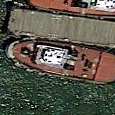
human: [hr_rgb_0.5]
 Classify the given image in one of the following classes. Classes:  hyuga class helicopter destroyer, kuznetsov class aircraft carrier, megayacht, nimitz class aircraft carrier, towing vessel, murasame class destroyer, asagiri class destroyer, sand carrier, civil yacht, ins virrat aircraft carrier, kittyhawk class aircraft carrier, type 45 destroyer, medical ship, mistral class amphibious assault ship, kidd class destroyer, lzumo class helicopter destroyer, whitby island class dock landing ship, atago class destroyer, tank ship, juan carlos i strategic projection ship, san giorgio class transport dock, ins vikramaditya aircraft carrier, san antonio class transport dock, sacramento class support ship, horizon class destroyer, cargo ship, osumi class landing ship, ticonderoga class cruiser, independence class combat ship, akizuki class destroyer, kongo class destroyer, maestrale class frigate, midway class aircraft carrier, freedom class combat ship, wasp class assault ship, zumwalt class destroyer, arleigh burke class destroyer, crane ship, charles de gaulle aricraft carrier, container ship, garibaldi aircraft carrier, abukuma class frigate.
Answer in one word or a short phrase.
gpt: Towing vessel